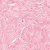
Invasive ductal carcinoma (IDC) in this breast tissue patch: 0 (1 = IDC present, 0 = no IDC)